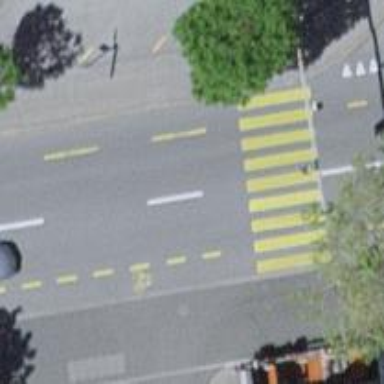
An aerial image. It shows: Road with traffic signals.